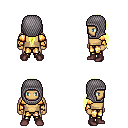
a pixel art fantasy rpg character, male body template, human, tanned skin, gold arm armor, gold greaves, gold ponytail hairstyle, chain hood, bracelets, maroon shoes, four views (front, back, left, right), 2x2 character sprite sheet, small pixel art, hard edges, no anti-aliasing